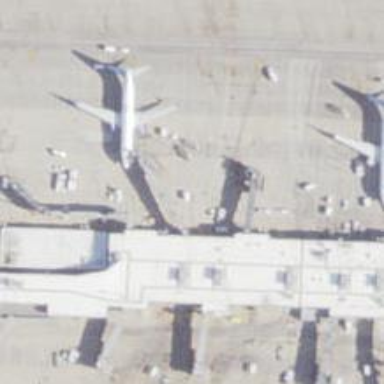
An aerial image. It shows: Airport gate.